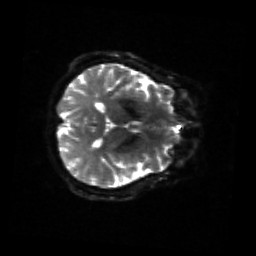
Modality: sbref
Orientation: axial
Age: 56
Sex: female
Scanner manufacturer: siemens
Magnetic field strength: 3 T
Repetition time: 4.71 s
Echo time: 0.0906 s